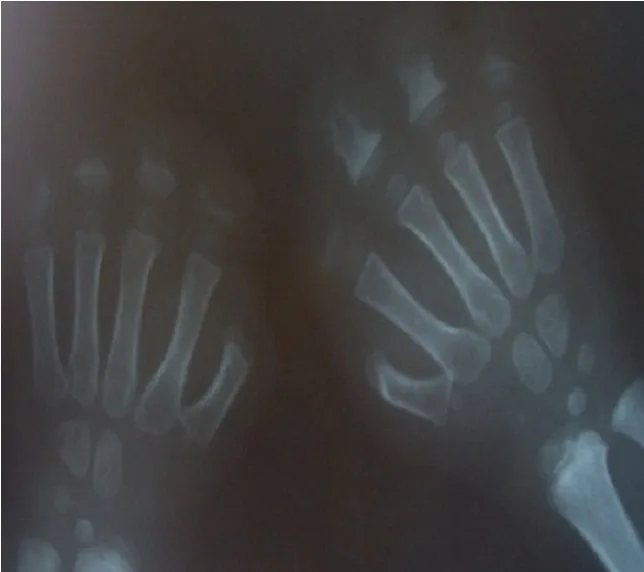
X-ray showing destruction and amputation of fingers in a child suffering from congenital insensitivity to pain with anhydrosis.
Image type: radiology (x_ray)